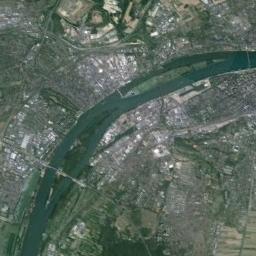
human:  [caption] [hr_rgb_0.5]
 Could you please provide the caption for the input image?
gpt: There are lots of trees around the river .

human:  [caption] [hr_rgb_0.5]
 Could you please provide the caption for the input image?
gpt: A green river curved like an arc, With small islands on the river, And bustling cities and green areas on both sides of the bank .

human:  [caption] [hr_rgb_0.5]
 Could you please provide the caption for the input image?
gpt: The river goes through farmland and houses .

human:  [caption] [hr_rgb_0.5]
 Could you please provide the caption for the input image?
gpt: The dark green river with some channel bars goes through the residential area .

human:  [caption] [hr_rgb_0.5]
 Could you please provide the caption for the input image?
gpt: There are many buildings and green meadows near the river .